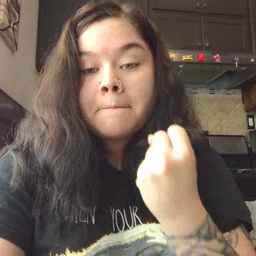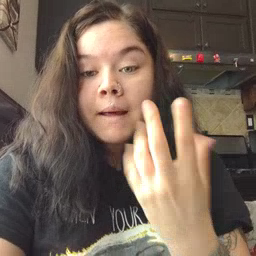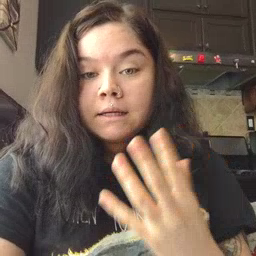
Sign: many